Aerial crown-view tile of a tropical tree (Barro Colorado Island, Panama), acquired 20250124:
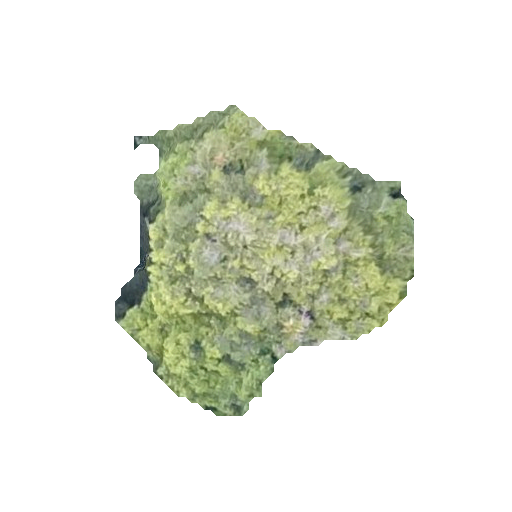
Species: Prioria copaifera
GBIF accepted scientific name: Prioria copaifera
Crown area: 89.717 m²